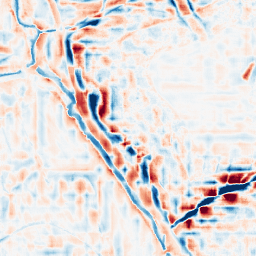
Category: wavelet
Decomposition family: wavelet_reverse_biorthogonal
Decomposition parameters: wavelet: rbio2.4
level: 4
Upsampling method: fft_zeropad
Upsampling parameters: scale: 2
Upsampling scale: 2